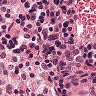
Metastatic tissue present: no